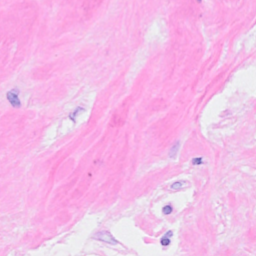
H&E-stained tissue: Breast